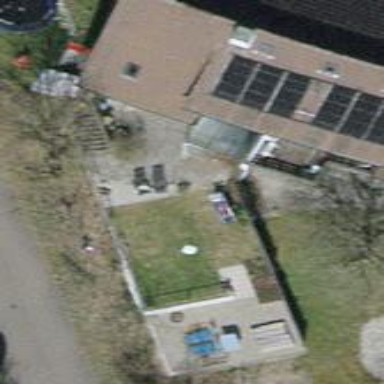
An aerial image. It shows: Semidetached house with tile roof.